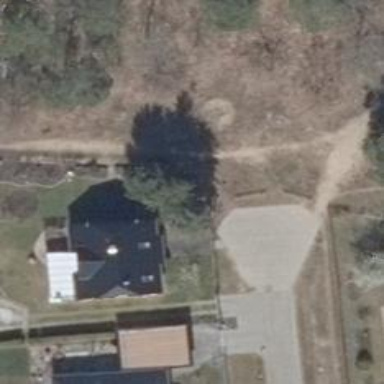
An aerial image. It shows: Ground path.